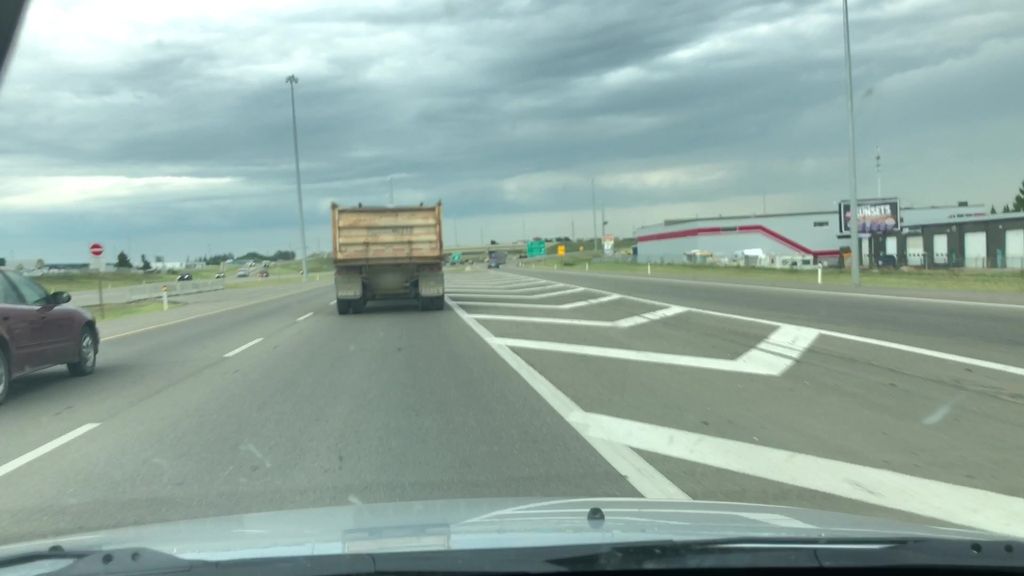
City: edmonton